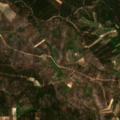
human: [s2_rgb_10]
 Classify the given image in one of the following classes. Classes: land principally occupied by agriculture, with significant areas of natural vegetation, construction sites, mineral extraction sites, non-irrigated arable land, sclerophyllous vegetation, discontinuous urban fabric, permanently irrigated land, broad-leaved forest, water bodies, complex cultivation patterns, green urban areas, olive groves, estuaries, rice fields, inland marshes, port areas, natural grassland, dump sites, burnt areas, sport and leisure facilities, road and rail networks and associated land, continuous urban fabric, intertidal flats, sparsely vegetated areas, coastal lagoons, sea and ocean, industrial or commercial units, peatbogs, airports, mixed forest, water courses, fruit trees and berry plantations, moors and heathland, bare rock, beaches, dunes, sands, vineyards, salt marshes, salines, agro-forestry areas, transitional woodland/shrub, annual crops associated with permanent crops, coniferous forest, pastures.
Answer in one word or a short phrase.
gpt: discontinuous urban fabric, vineyards, coniferous forest, transitional woodland/shrub